Question: I am trying to do a simple POST request with Form-Data to an api but I always get a status 401 in return.
I can easily make the call outside of xcode (in Postman for instance) with success, all I do is POST to the url with key-value pairs of type Form-Data but in xcode it always fails.
Here is my AFHTTPClient:
'''
@implementation UnpaktAPIClient
+ (id)sharedInstance {
static UnpaktAPIClient *__sharedInstance;
static dispatch_once_t onceToken;
dispatch_once(&onceToken, ^{
__sharedInstance = [[UnpaktAPIClient alloc] initWithBaseURL:[NSURL URLWithString:UnpaktAPIBaseURLString]];
});
return __sharedInstance;
}
- (id)initWithBaseURL:(NSURL *)url {
self = [super initWithBaseURL:url];
if (self) {
[self registerHTTPOperationClass:[AFJSONRequestOperation class]];
[self setParameterEncoding:AFFormURLParameterEncoding];
}
return self;
}
- (NSDictionary *)login:(NSDictionary *)credentials {
[[UnpaktAPIClient sharedInstance] postPath:@"/api/v1/users/login"
parameters:credentials
success:^(AFHTTPRequestOperation *operation, id response) {
NSLog(@"success");
}
failure:^(AFHTTPRequestOperation *operation, NSError *error){
NSLog(@"%@", error);
}];
return nil;
}
'''
I've also attempted creating a request with a requestOperation:
'''
- (NSDictionary *)login:(NSDictionary *)credentials {
NSMutableURLRequest *request = [[UnpaktAPIClient sharedInstance] requestWithMethod:@"POST" path:@"/api/v1/users/login" parameters:credentials];
AFJSONRequestOperation *operation = [AFJSONRequestOperation JSONRequestOperationWithRequest:request
success:^(NSURLRequest *request, NSHTTPURLResponse *response, id json) {
NSLog(@"success");
}
failure:^(NSURLRequest *request, NSHTTPURLResponse *response, NSError *error, id json){
NSLog(@"%@", error);
}];
[operation start];
return nil;
}
'''
But I get the exact same error all the time: 'Error Domain=AFNetworkingErrorDomain Code=-1011 "Expected status code in (200-299), got 401"'. I'm expecting JSON feedback, you can see the success condition in the attached picture. I suspect it's something very simple but I'm pulling my hair out trying to find it, I'm quite new to networking. Any help would be awesome, thanks.
Since the Postman request has blank params and headers, I figured I needed to get to the form body. Changing the request to:
'''
- (NSDictionary *)login:(NSDictionary *)credentials {
NSURLRequest *request = [self multipartFormRequestWithMethod:@"POST"
path:@"/api/v1/users/login"
parameters:nil
constructingBodyWithBlock:^(id<AFMultipartFormData> formData) {
}];
AFJSONRequestOperation *operation = [AFJSONRequestOperation JSONRequestOperationWithRequest:request
success:^(NSURLRequest *request, NSHTTPURLResponse *response, id json) {
NSLog(@"success");
}
failure:^(NSURLRequest *request, NSHTTPURLResponse *response, NSError *error, id json) {
NSLog(@"%@", error);
}];
[operation start];
return nil;
}
'''
Now gives me a 404 error, which is what I would expect without a valid email and password, I just need to figure out how to add one to the body of the form, anything I try to add gives me the "request body stream exhausted" error.
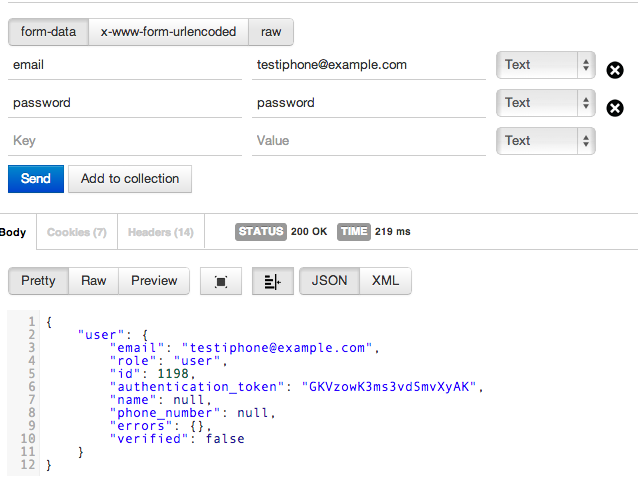
Answer: Got it, turns out it's a little verbose to add key/value pairs to form-data but I accomplished it like so:
'''
NSMutableData *email = [[NSMutableData alloc] init];
NSMutableData *password = [[NSMutableData alloc] init];
[email appendData:[[NSString stringWithFormat:@"paul+100@test.com"] dataUsingEncoding:NSUTF8StringEncoding]];
[password appendData:[[NSString stringWithFormat:@"qwerty"] dataUsingEncoding:NSUTF8StringEncoding]];
[formData appendPartWithFormData:email name:@"email"];
[formData appendPartWithFormData:password name:@"password"];
'''